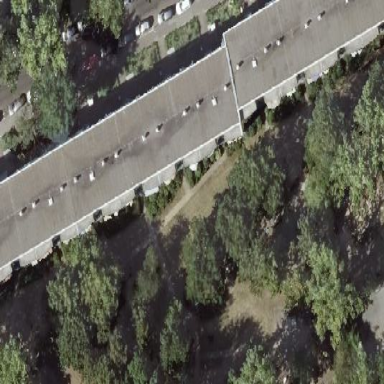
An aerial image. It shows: Flat-roofed apartment building.